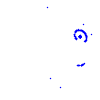
Particle: pion